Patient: sex M, age 73
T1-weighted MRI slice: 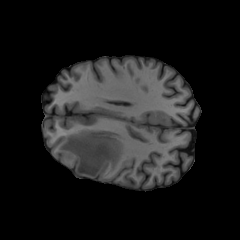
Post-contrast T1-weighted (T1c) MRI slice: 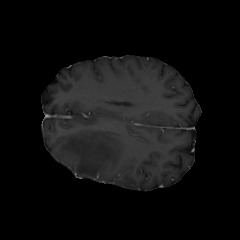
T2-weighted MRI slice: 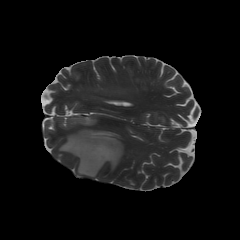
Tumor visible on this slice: yes
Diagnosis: Glioblastoma, IDH-wildtype
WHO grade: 4